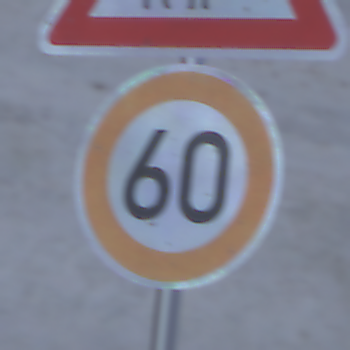
Verkehrszeichen: Geschwindigkeit60
Zusatzzeichen oben: ViehtriebLinks
Umgebung: Outdoor, Urban
Tageszeit: SunriseSunset
Wetter: Clear
Licht: Natural
Jahreszeit: NotSpecified
Kontrast: MediumContrast